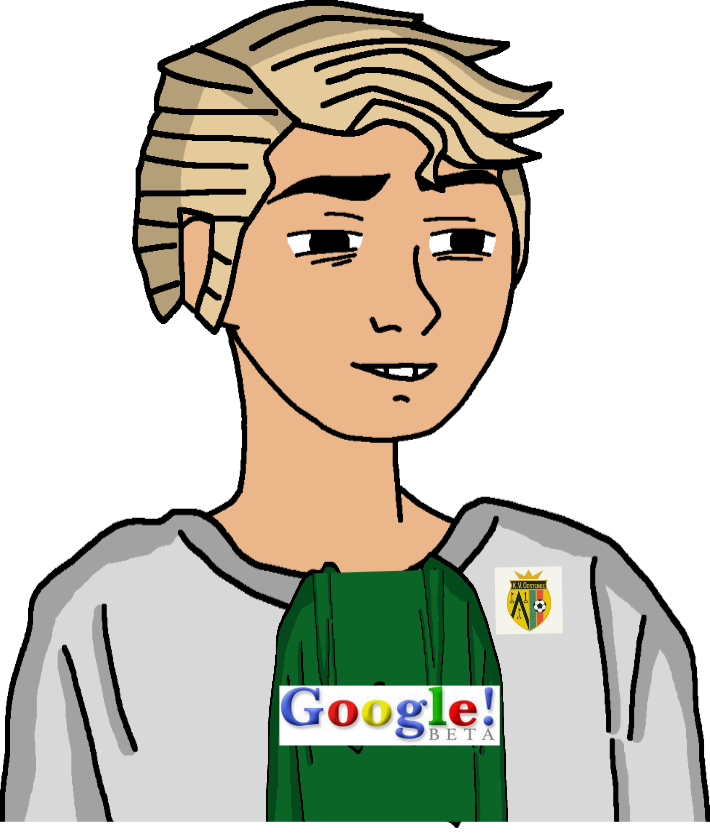
Label: 5_Twinkjak